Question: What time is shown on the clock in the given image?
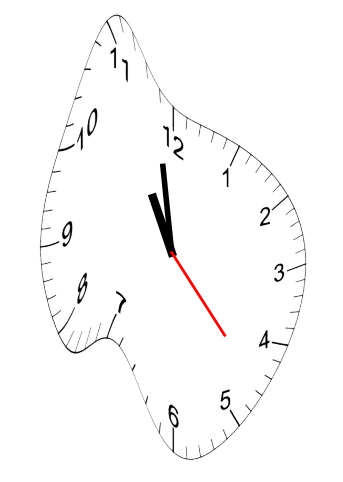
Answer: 10:58:23